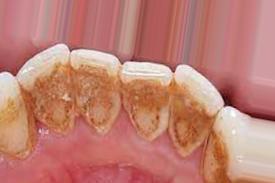
Condition: Tooth Discoloration